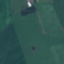
Land use / land cover: Pasture